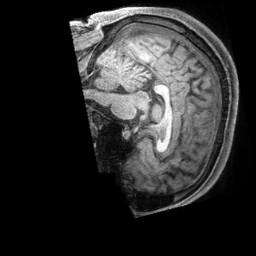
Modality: T1w
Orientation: sagittal
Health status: healthy
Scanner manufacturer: siemens
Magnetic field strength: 3 T
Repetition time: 2.4 s
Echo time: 0.00201 s